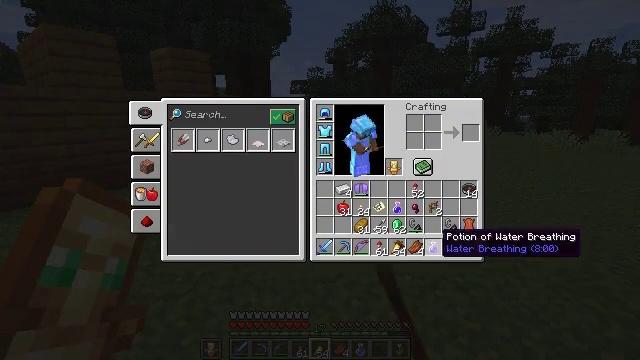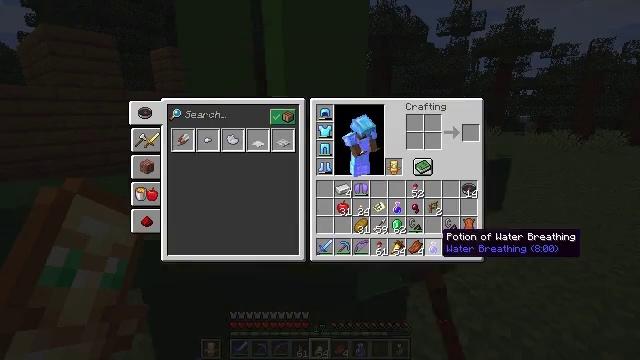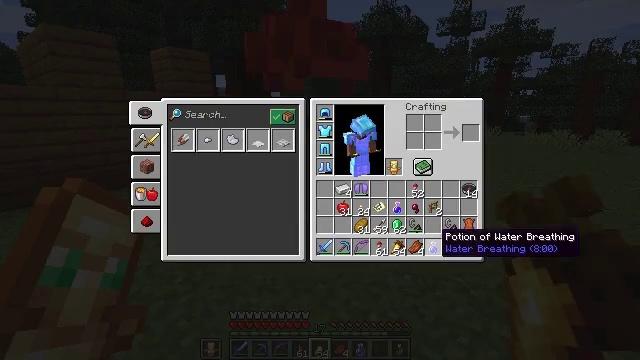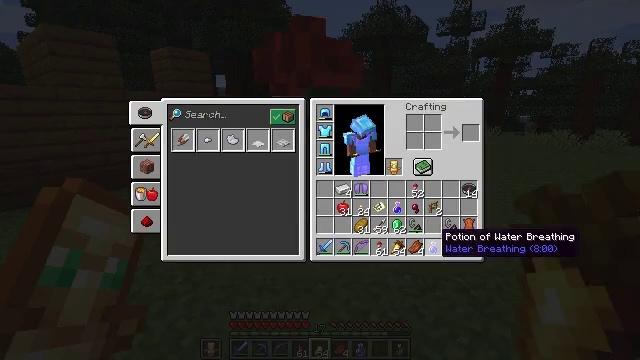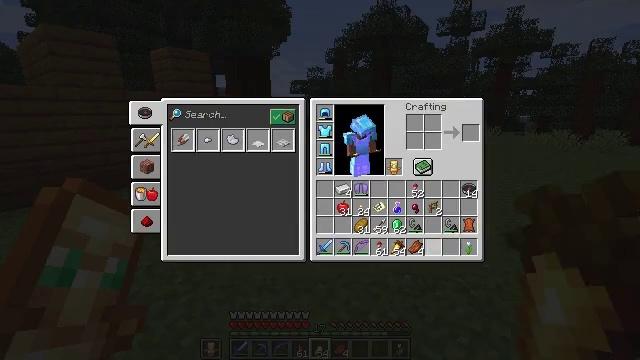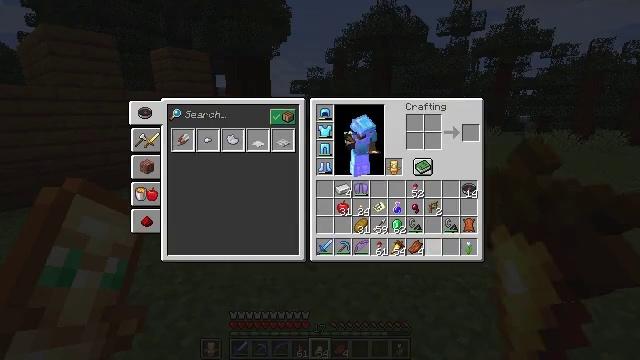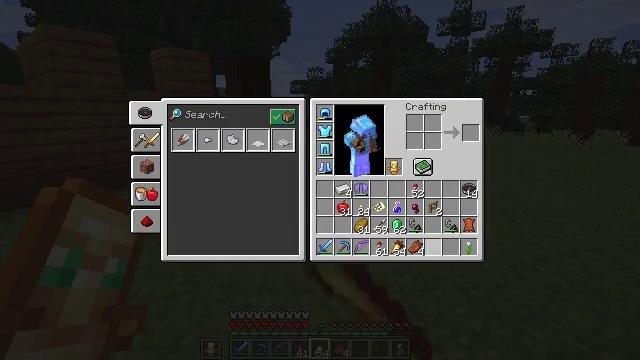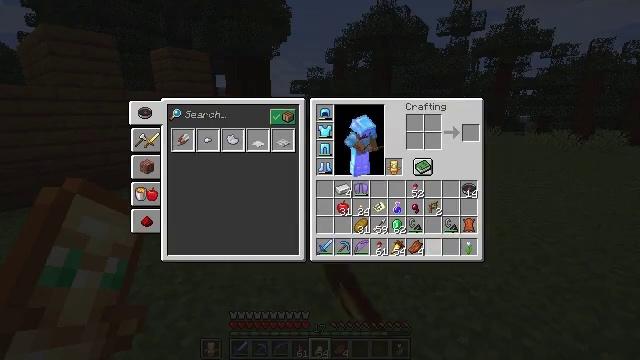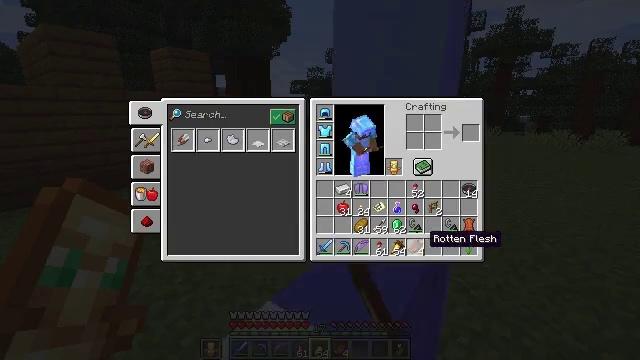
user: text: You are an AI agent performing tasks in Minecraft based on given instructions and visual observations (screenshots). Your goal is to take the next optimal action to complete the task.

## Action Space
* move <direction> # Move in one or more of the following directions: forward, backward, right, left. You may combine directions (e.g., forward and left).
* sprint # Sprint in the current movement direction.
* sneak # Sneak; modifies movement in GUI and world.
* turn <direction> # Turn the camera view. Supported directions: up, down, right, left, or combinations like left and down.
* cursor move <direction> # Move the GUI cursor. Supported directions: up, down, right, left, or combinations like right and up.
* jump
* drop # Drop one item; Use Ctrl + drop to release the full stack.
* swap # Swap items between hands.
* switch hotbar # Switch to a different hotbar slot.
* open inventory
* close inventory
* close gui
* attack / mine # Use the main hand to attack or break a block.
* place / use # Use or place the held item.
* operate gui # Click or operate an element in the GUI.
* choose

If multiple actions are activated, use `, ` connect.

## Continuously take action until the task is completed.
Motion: motion action
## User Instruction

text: Remove a potion from the inventory.
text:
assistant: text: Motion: sprint, open gui
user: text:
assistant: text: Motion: sprint
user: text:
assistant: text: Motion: sprint
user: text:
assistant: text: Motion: sprint, drop
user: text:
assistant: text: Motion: sprint, drop
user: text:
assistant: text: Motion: sprint, drop
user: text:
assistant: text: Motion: sprint
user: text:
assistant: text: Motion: sprint
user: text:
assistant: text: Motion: sprint